Field crop: maize
Growth stage: 2
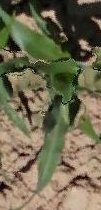
Species: maize